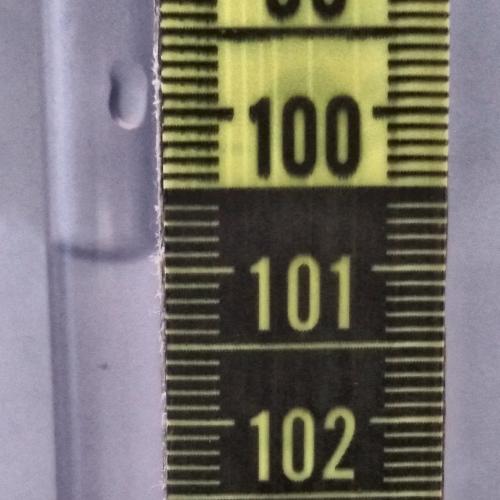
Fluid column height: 100.9 cm